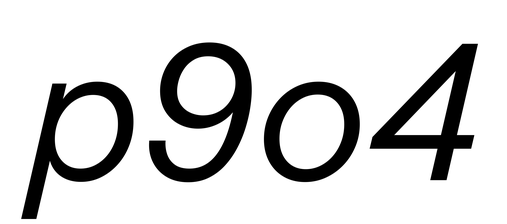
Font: InstrumentSans-Italic_Italic